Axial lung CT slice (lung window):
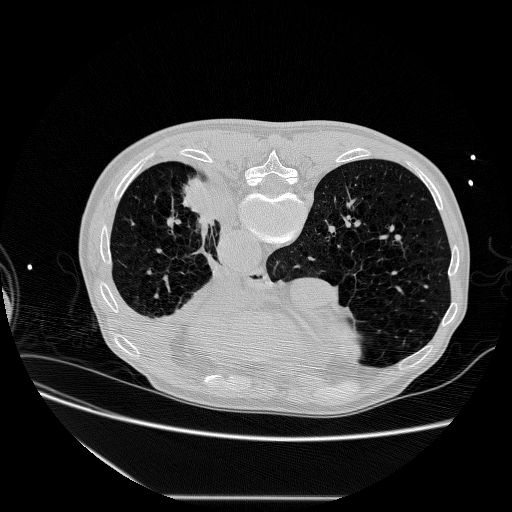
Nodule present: no